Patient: sex M, age 48
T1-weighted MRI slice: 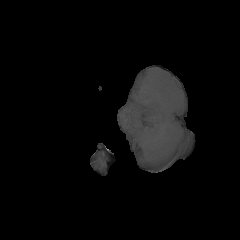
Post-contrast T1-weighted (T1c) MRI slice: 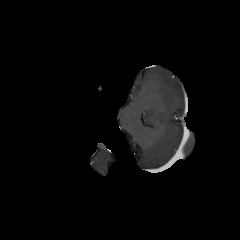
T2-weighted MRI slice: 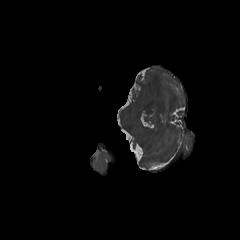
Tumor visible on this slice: no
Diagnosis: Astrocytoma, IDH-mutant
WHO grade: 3